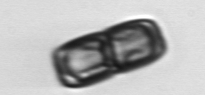
Label: Ephemera